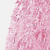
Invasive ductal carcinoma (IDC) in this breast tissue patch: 0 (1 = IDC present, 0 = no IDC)